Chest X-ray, PA view. Patient: 80 years old, sex F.
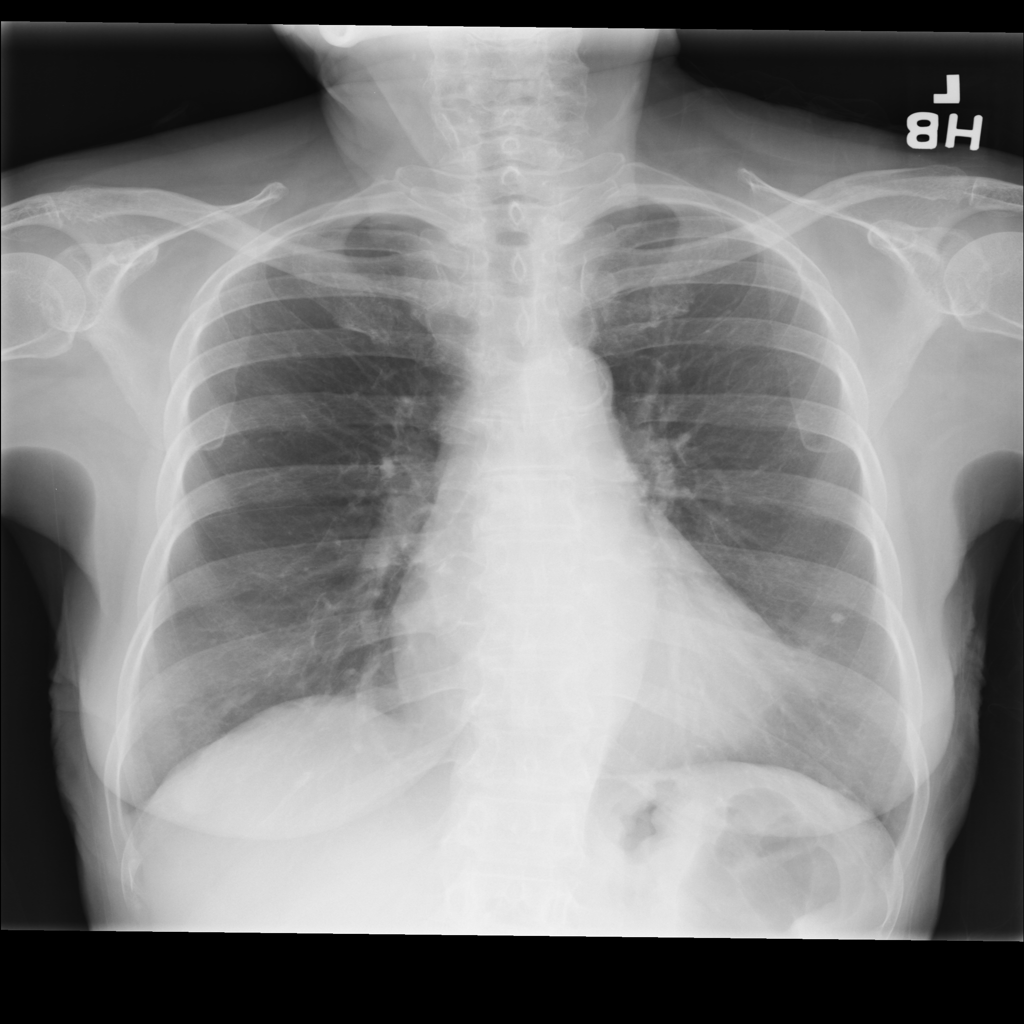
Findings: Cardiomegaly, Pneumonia